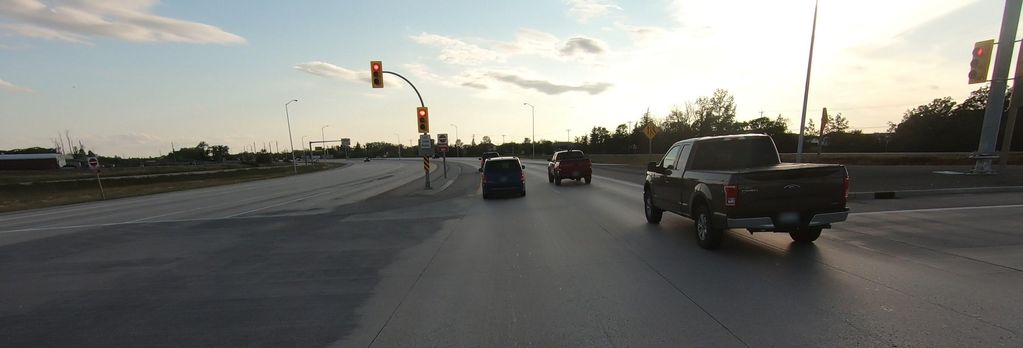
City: winnipeg